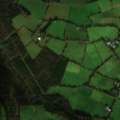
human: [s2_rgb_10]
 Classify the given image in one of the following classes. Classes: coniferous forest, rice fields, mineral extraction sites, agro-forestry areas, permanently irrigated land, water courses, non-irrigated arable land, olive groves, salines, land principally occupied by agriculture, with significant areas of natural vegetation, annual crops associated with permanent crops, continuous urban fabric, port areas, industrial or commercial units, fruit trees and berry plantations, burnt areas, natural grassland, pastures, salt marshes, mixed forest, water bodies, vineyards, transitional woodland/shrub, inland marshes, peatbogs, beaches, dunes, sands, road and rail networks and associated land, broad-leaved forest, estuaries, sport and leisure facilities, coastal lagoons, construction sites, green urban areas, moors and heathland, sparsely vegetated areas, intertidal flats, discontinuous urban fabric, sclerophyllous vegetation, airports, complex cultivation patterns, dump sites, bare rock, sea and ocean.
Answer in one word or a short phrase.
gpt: pastures, coniferous forest, mixed forest